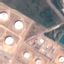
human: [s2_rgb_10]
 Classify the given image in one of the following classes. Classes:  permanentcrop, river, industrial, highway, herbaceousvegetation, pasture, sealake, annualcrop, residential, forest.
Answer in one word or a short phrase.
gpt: Industrial